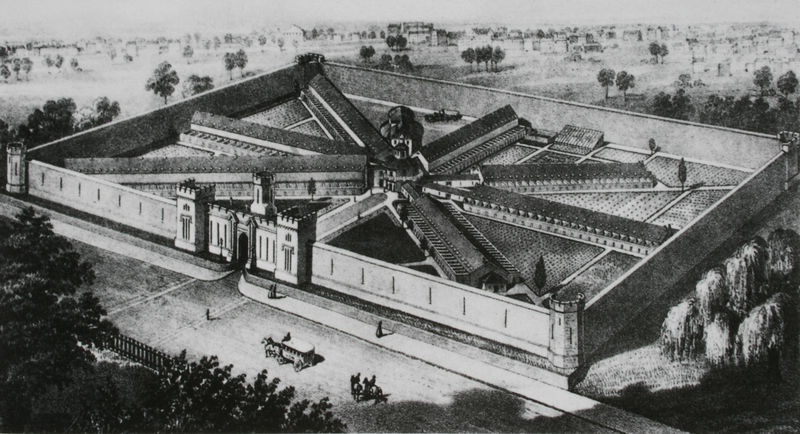
Titel: Eastern State Penitentiary (Philadelphia/Pennsylvania)
Künstler: John Haviland
Schlagwörter: baum, flügel, laub, schatten, weiß, bäume, landschaft, fenster, frankreich, grau, licht, schwarz, skizze, strasse, zeichnung, anlage, gebäude, haus, park, rasen, schloss, weg, wiese, zaun, architektur, arme, barock, horizont, häuser, pappeln, weide, adel, wald, pferd, pferde, reiter, turm, garten, ansicht, passanten, perspektive, dächer, mauer, allee, grafik, hof, lattenzaun, kutsche, platz, vogelperspektive, wagen, tor, zinnen, befestigung, aufsicht, eingang, zugang, burg, bürgersteig, kreuz, rechteck, türme, palast, stern, strahlen, kohle, festung, symmetrisch, groß, druck, schwarz-weiß, radierung, stich, militär, kutscher, entwurf, portal, geometrisch, gefängnis, anwesen, mauern, zentral, stall, beete, gewächshaus, einfahrt, plan, gärten, pavillon, mittelpunkt, kupferstich, geometrie, quadrat, viereck, zinne, kaserne, lager, quadratisch, grundriss, mittelbau, rondell, wehrbau, innenhöfe, trakt, ecktürme, sternförmig, kastell, ställe, gewächshäuser, architektu, rabatten, gartenkunst, trakte, kasernen, bus, wehrtürme, strahlenförmig, überwachung, sternform, pentagon, kalesche, festungsbau, schißescharte, zentralgebäude, ummauerung, turm7, lreuzen, ewehrbau, gfängnis